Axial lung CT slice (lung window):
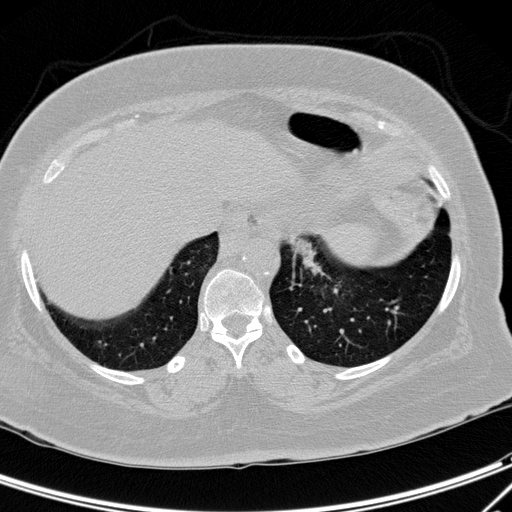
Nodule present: no